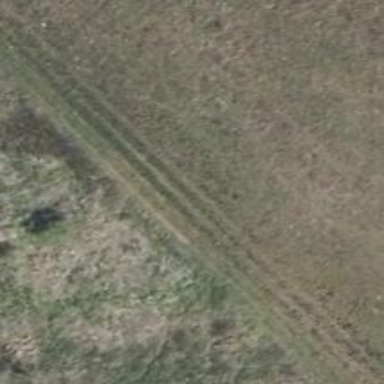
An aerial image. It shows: Dirt track with grade 4 tracktype.